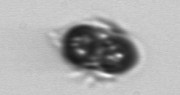
Label: Mesodinium